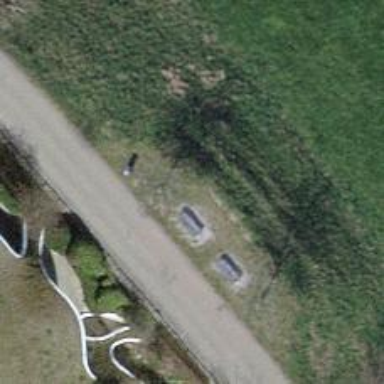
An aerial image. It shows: Bench for seating.